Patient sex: F
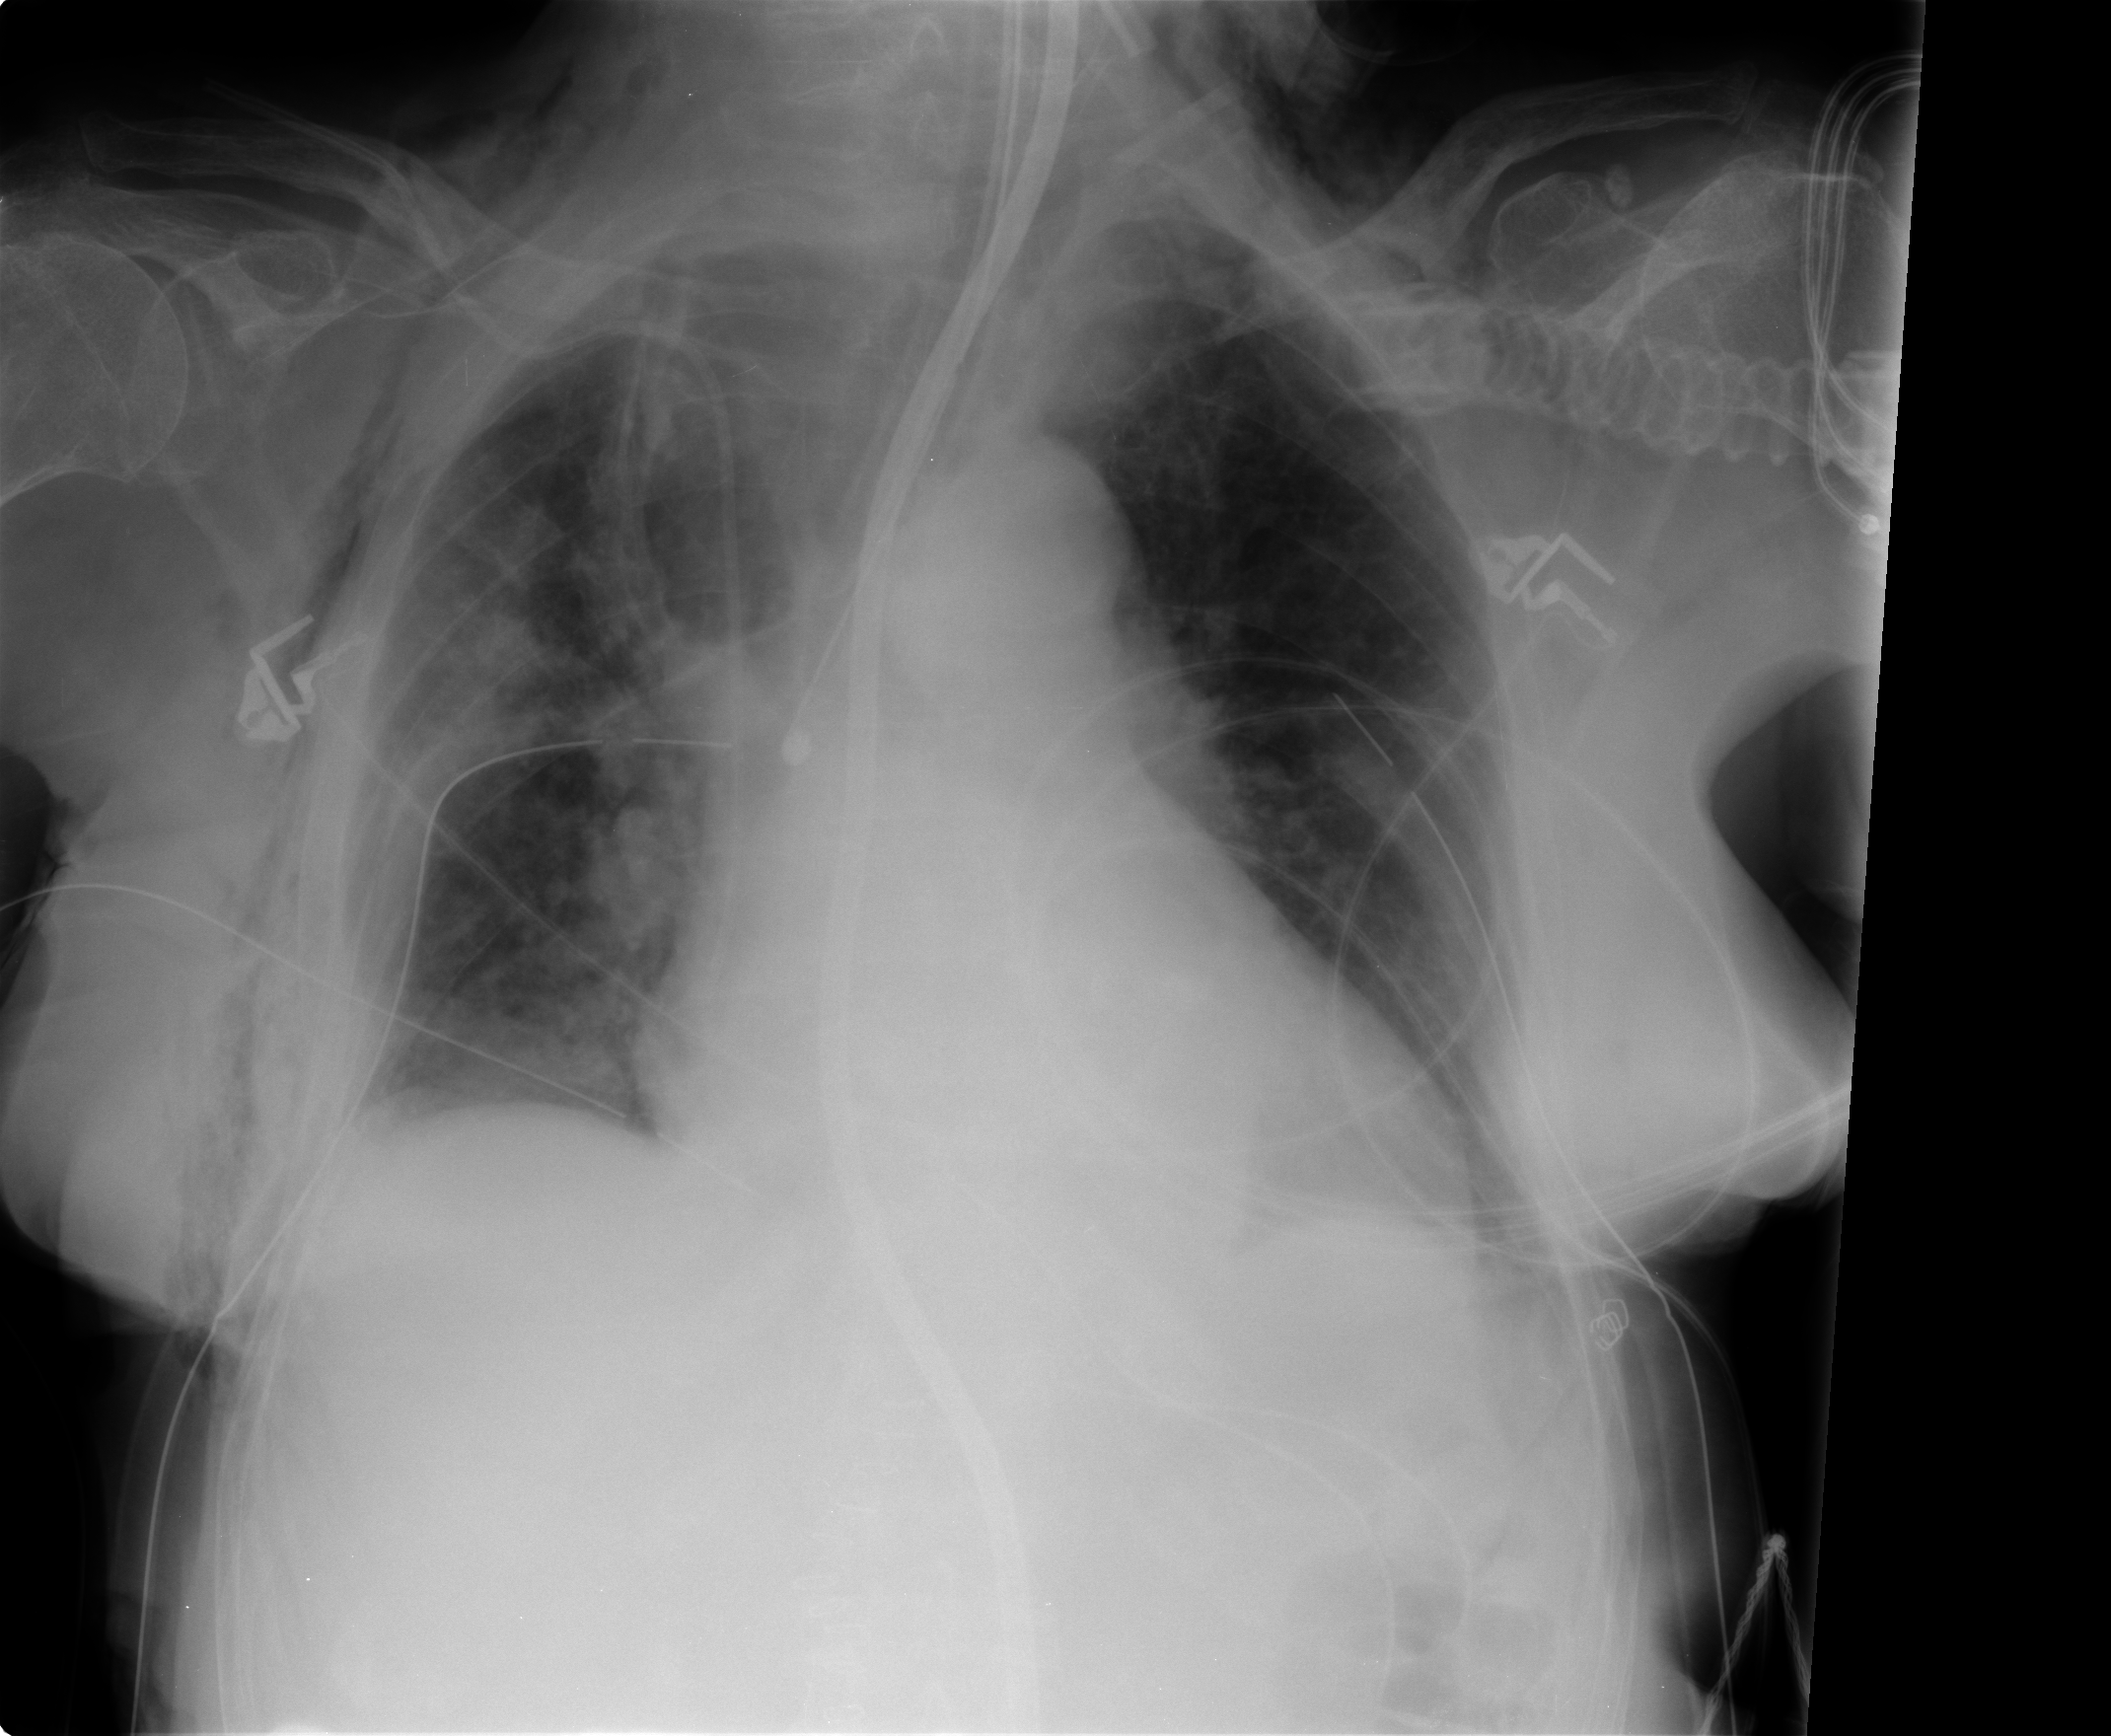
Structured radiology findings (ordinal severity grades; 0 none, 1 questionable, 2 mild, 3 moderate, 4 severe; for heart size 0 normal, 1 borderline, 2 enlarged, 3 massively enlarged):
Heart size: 2
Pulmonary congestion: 1
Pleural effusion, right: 1
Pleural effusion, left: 0
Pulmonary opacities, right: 2
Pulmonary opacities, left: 2
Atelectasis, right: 2
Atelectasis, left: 2